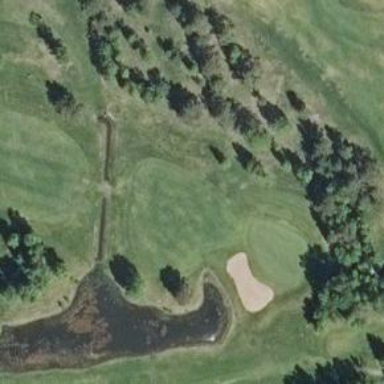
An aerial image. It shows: Golf fairway in the image.